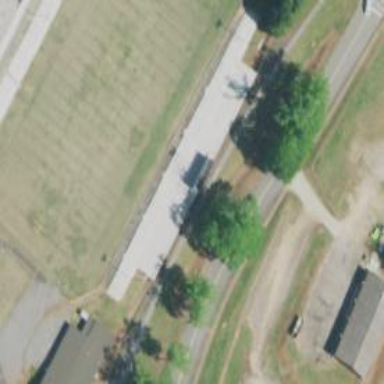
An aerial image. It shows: Bleachers on leisure land.